Current action and preconditions to check: path_clear

Your task: For each precondition in the list above, predict whether it will hold at this action.

Consider the current scene as observed from the mobile robot's camera, and analyze the predicted future states of all dynamic agents (e.g., people, animals, vehicles, or any moving entities) within the NEXT SECOND.

IMPORTANT: Only answer "very likely" if you are absolutely certain—based on strong, clear evidence—that a dynamic agent will violate the precondition in the predicted future state. Do NOT answer "very likely" for unlikely, ambiguous, or low-probability risks.

Ask yourself for each precondition: Is there a high probability, with clear and convincing evidence, that the predicted future states of any dynamic agent will interfere with the predicted future state of the currently executing action within the NEXT SECOND, causing that precondition to fail?

Assess the risk level based on these predictions. Use "likely" or "very likely" if motions create a clear risk of interference.

Use "neutral" or "improbable" if agents are nearby but their predicted paths are clearly diverging or non-conflicting.

Failure Risk Categories: "very improbable", "improbable", "neutral", "likely", "very likely"

Answer Format: Output ONLY the probability_of_failure value from these categories: "very improbable", "improbable", "neutral", "likely", "very likely"

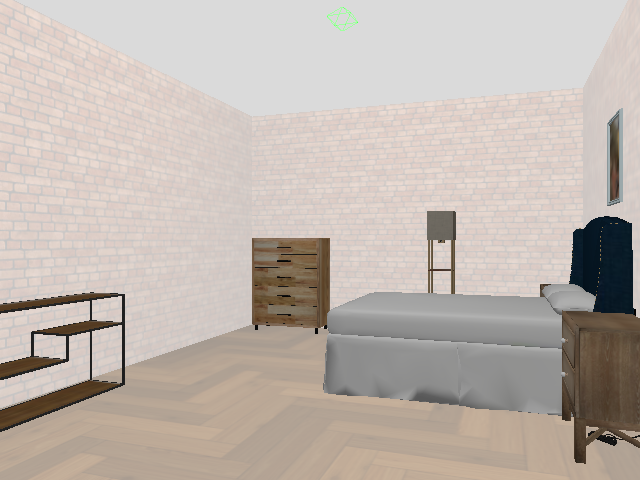

Answer: very improbable